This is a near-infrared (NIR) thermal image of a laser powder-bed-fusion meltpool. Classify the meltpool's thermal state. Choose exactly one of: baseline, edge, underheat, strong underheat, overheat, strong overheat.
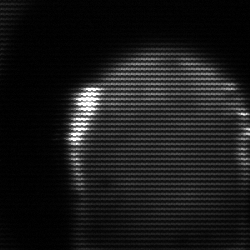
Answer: baseline